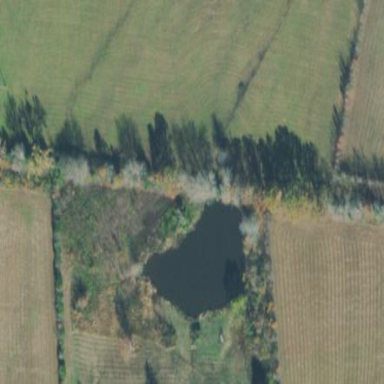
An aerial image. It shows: Peaceful pond surrounded by nature.